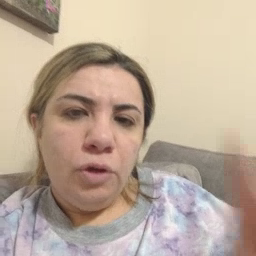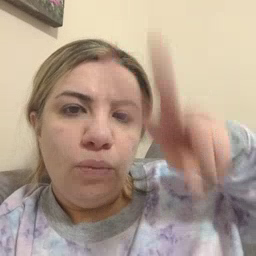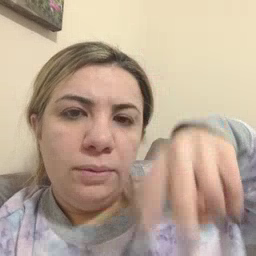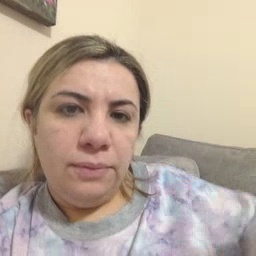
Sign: read